Interaction volume radius: 5 \u00c5
Interaction volume height: 10 \u00c5
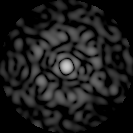
Disorder parameter: 0.8588